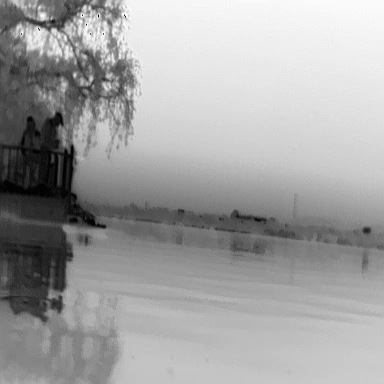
There are two objects shown in the infrared image, including a canoe, and a warship.